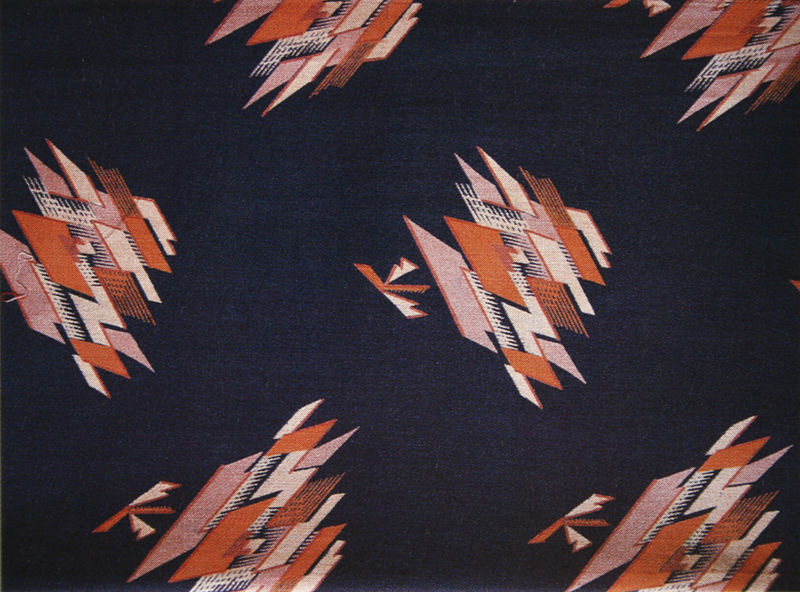
Titel: Stoffmusterentwurf: Abstraktes Dessin
Standort: St. Petersburg
Institution: Museum des Muchina-Instituts für Industrie-Design
Schlagwörter: blau, gemälde, himmel, körper, weiß, braun, grau, orange, schwarz, rot, muster, spitze, figur, spitzen, rosa, fliegen, abstrakt, modern, formen, figuren, gestreift, flug, schweben, form, druck, entwurf, zacken, untersicht, textil, design, geometrie, vierecke, objekte, konstruktionen, flugzeug, zacke, flugzeuge, roda, flugkörper, geoemtrisch, oranage, textilmuster